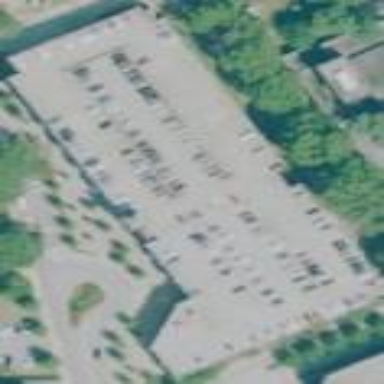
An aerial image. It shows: Multi-storey parking building.